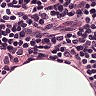
Metastatic tissue present: no